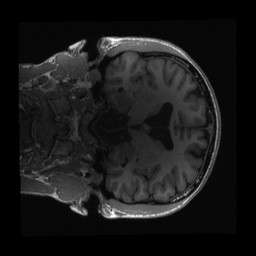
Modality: T1w
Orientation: coronal
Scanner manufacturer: siemens
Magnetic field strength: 3 T
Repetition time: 2.3 s
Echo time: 0.00289 s